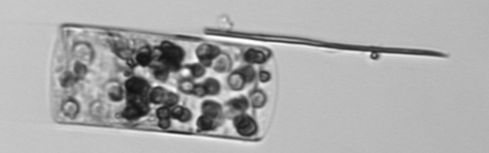
Label: Guinardia_flaccida